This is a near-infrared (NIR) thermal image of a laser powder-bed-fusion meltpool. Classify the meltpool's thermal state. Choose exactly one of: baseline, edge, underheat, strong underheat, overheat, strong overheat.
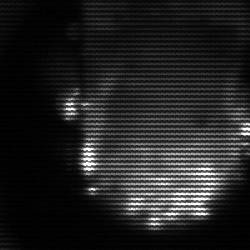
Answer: baseline